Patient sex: F
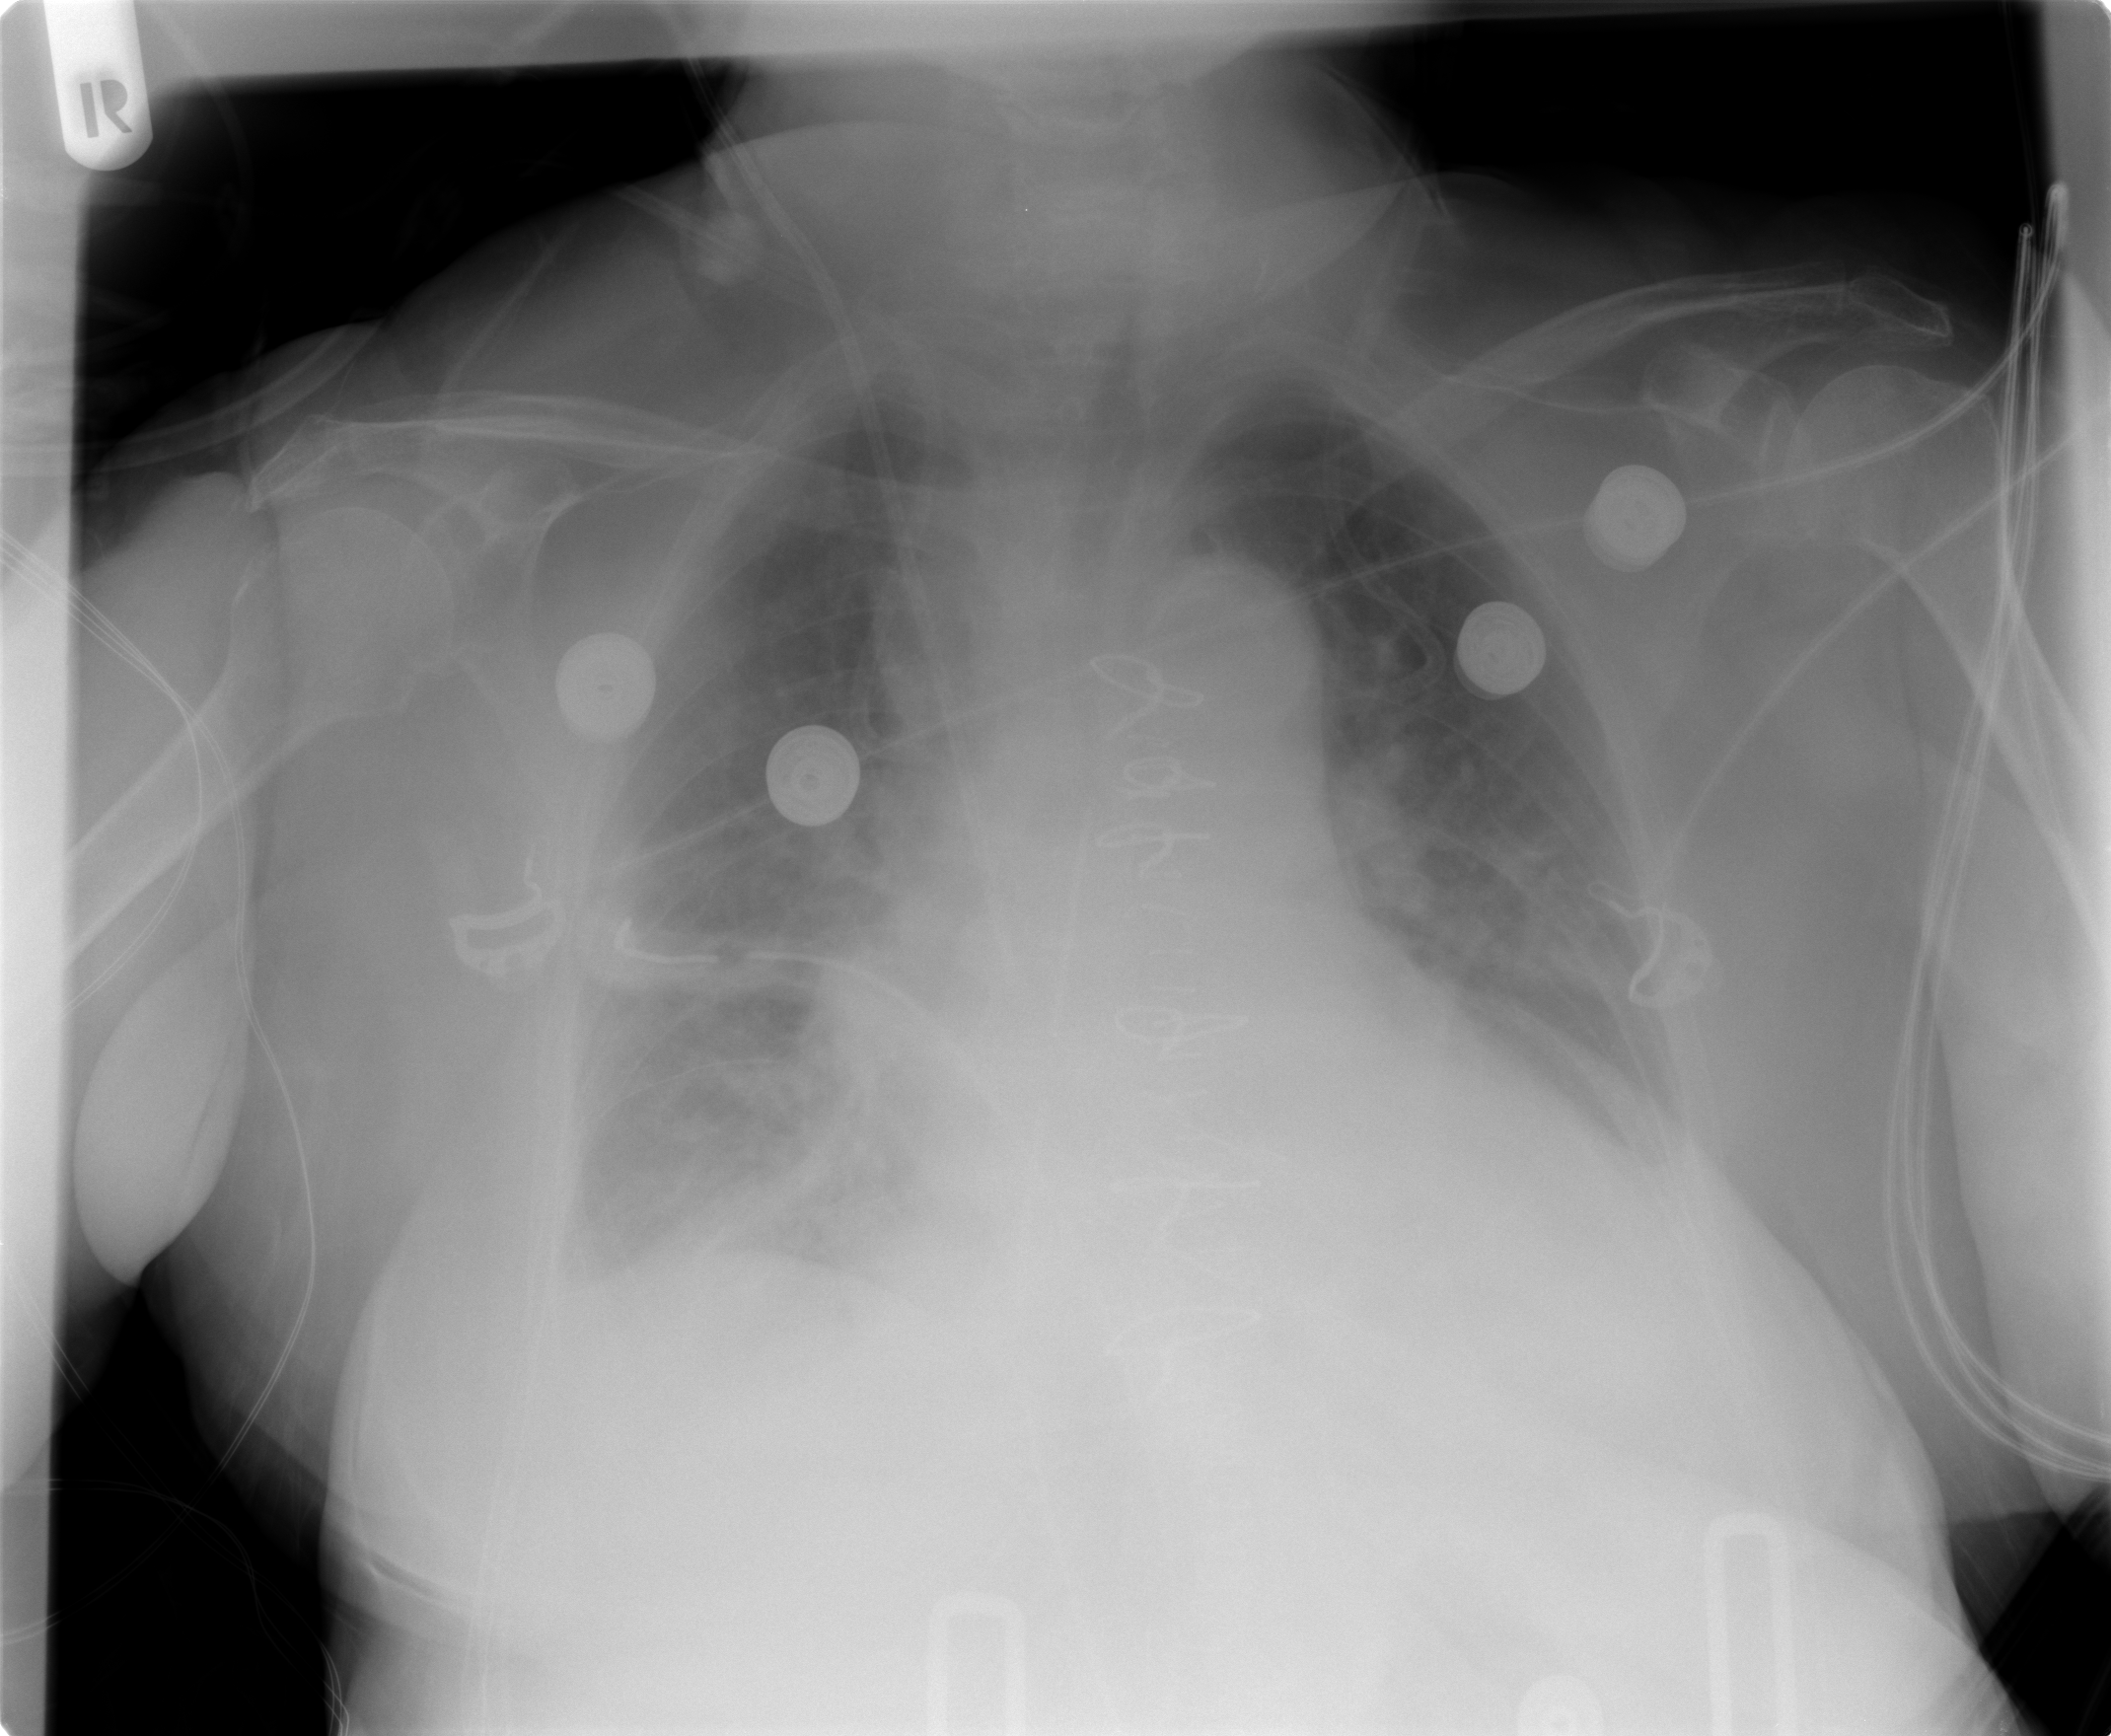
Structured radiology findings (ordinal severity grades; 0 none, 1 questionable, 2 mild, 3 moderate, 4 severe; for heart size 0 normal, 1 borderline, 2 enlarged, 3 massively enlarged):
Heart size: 2
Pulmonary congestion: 2
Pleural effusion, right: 2
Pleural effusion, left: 2
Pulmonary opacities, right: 2
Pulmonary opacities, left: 2
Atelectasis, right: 2
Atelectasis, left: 2